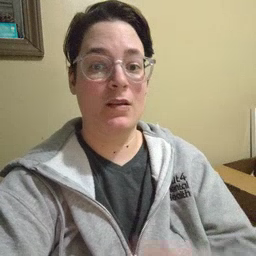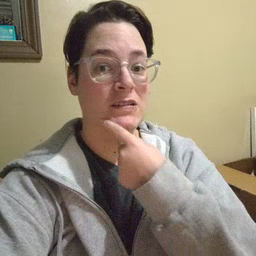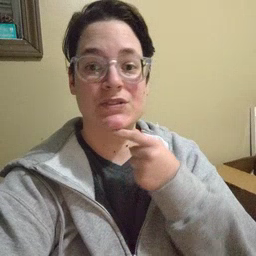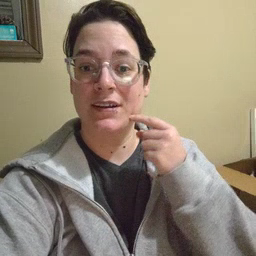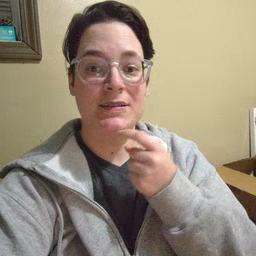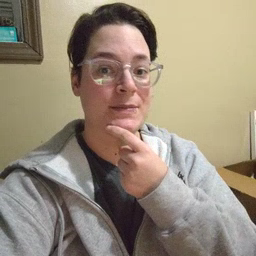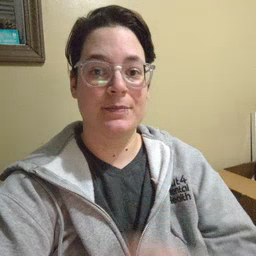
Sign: chin